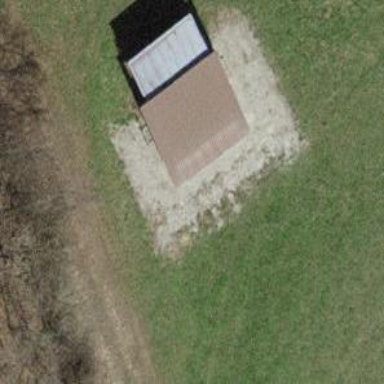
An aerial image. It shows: Farm auxiliary building.